Field crop: maize
Growth stage: 1
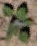
Species: chenopodium